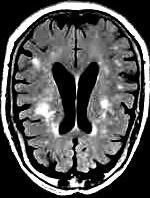
Label: notumor